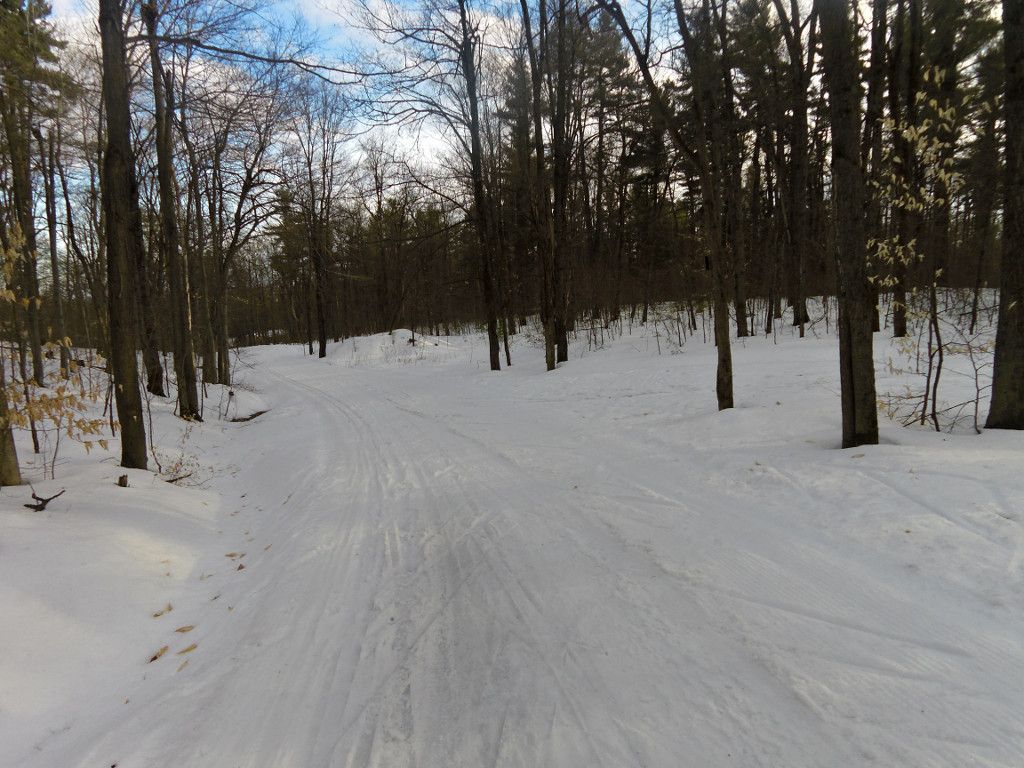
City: ottawa-gatineau